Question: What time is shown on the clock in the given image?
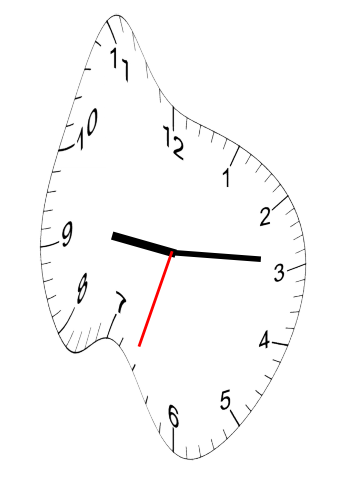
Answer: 09:14:33